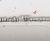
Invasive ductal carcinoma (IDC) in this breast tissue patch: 0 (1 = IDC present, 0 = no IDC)